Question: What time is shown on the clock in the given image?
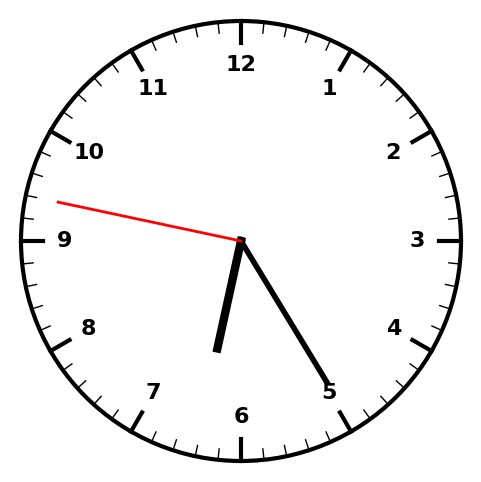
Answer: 06:24:47